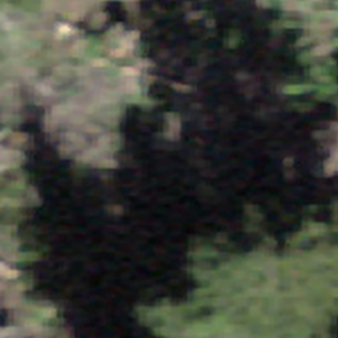
Label: other